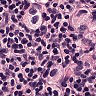
Metastatic tissue present: yes